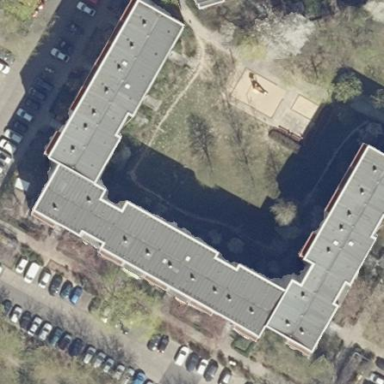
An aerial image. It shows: Flat-roofed apartment building.